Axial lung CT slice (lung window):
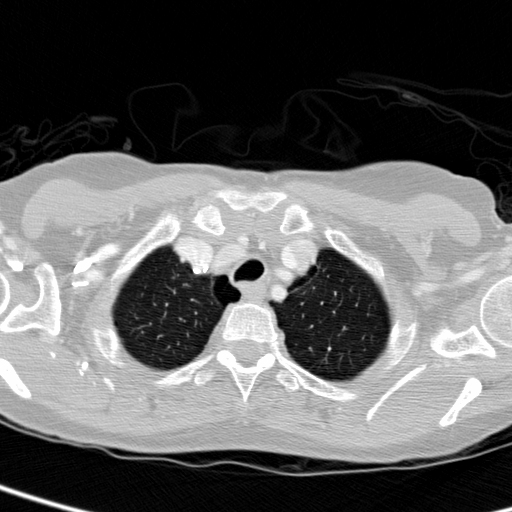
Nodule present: no